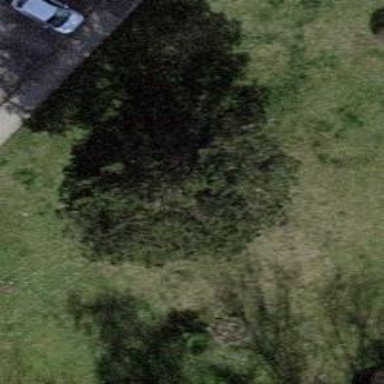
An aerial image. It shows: Evergreen tree with needle-leaved leaves.